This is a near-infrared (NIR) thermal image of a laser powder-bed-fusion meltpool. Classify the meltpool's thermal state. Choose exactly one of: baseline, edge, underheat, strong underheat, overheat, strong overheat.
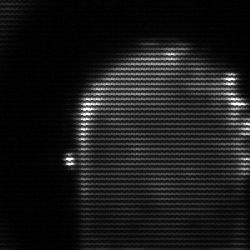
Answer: baseline